You are looking at a signal-to-image encoding: consecutive vibration samples arranged as the rows of a grayscale square. Based on the visible evidence, which condition applies: normal, inner_race, outer_race, ball?
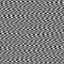
Answer: outer_race